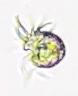
Label: Tintinnid